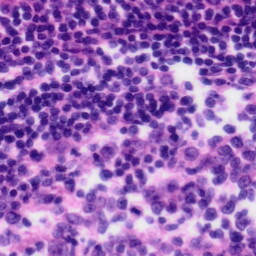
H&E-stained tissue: Tonsil